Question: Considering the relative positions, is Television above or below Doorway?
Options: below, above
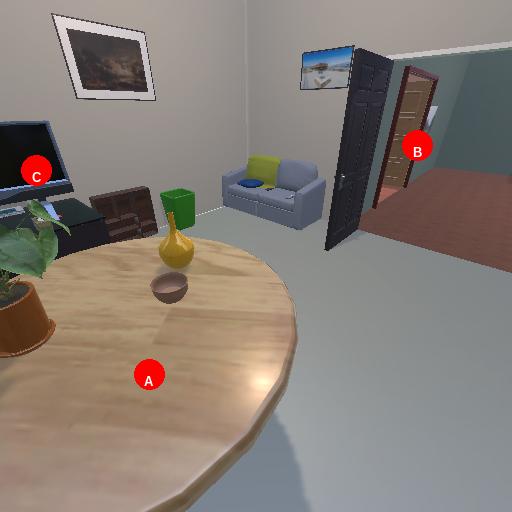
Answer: below